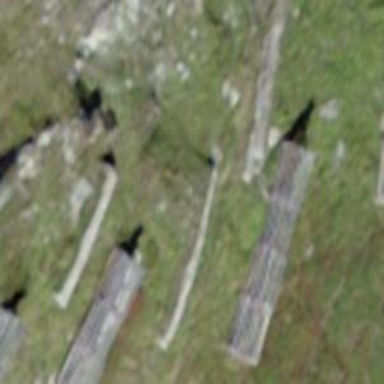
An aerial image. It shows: Retaining wall.